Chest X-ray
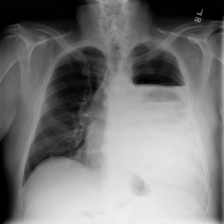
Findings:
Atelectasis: negative
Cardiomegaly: negative
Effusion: negative
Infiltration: negative
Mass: negative
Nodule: negative
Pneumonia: negative
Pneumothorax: negative
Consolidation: negative
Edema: negative
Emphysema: negative
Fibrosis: negative
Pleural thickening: negative
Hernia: negative